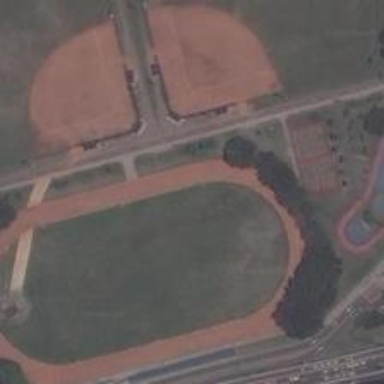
The area of this place is very large because it includes a football field,baseball fields, tennis courts and a swimming pool .